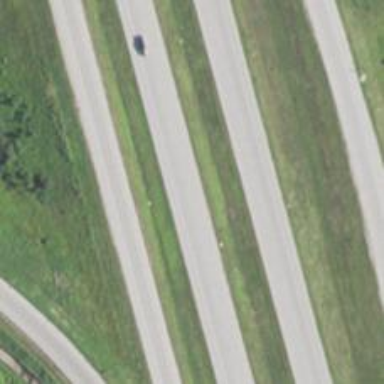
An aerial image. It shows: Asphalt motorway.